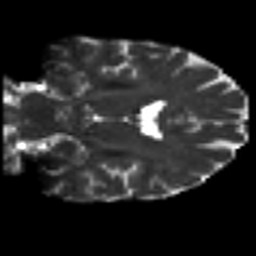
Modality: T2w
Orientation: coronal
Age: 50
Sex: female
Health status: healthy
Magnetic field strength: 3 T
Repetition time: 8.4 s
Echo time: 0.0926 s